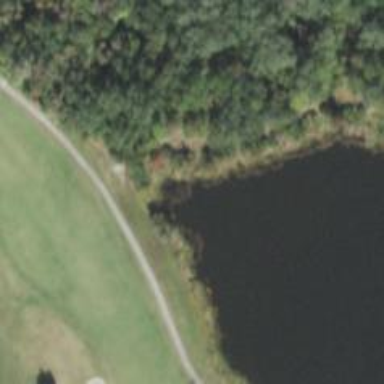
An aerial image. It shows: Water hazard on golf course. The hazard is natural water feature.